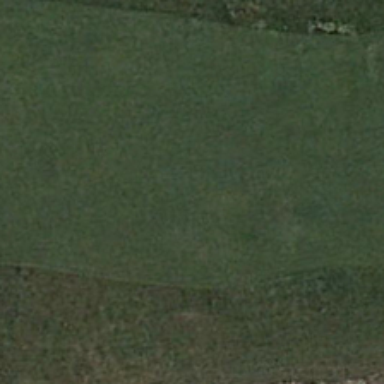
The meadow is green ,smooth and endless .